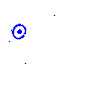
Particle: pion